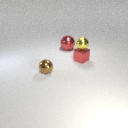
small red metal cube to the right of large red metal sphere